Field crop: tomato
Growth stage: 1
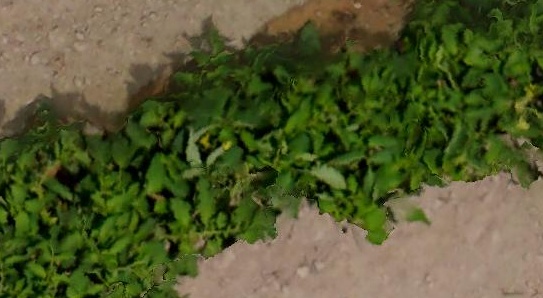
Species: tomato